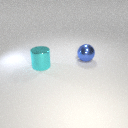
large blue metal sphere behind large cyan metal cylinder